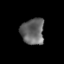
Tissue: lung
Cell type: Others
Senescence score: 0.2387
Nuclear area (px): 595
Mean DAPI intensity: 101.597